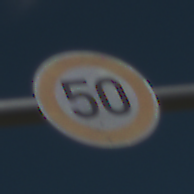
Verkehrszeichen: Geschwindigkeit50
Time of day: Midday
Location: Outdoor (Special)
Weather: PartlyCloudy
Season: NotSpecified
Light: Natural